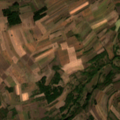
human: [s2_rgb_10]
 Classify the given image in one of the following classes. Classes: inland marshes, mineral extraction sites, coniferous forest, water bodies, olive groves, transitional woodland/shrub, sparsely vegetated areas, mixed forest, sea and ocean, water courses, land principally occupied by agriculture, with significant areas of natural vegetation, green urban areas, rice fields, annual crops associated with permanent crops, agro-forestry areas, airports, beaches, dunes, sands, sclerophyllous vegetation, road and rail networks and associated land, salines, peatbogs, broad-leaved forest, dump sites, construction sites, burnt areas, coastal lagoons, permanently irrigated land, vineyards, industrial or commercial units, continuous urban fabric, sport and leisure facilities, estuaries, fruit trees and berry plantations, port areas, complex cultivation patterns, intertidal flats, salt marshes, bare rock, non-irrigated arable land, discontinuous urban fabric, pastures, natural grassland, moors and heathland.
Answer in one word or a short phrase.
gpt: non-irrigated arable land, complex cultivation patterns, land principally occupied by agriculture, with significant areas of natural vegetation, transitional woodland/shrub